Interaction volume radius: 5 \u00c5
Interaction volume height: 20 \u00c5
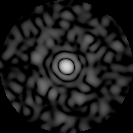
Disorder parameter: 0.8366